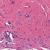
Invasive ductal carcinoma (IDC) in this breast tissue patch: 0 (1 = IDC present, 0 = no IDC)